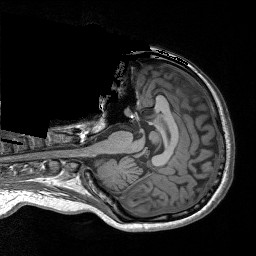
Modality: T1w
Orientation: axial